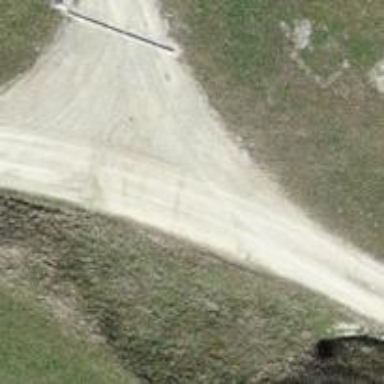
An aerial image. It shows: Track with grade 1 quality.